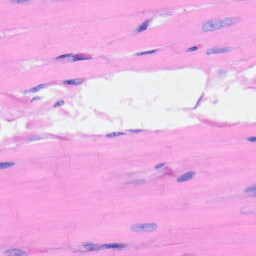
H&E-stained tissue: Heart